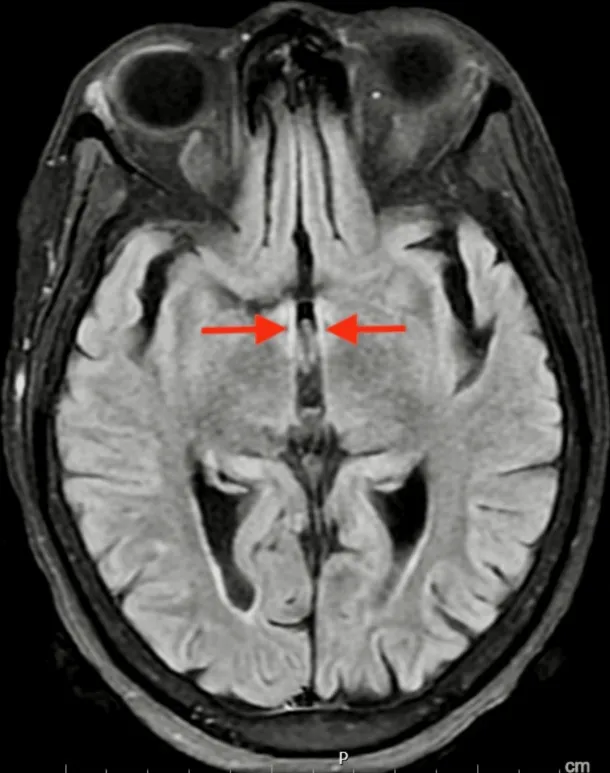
Non-contrast MRI, axial view showing increased T2 FLAIR signal affecting the bilateral mammillothalamic tracts (red arrows). . FLAIR: Fluid-attenuated inversion recovery.
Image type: radiology (mri)